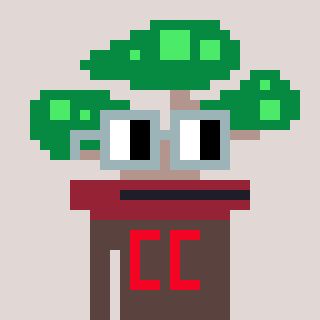
a pixel art character with square dark gray glasses, a bonsai-shaped head and a darkbrown-colored body on a warm background